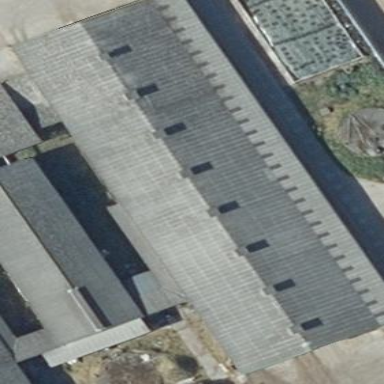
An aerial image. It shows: Stylish building with gabled roof.